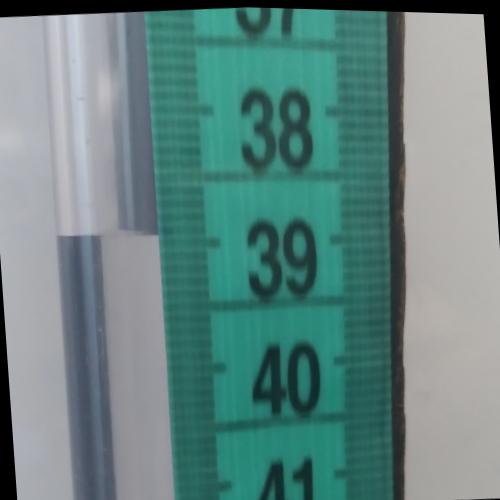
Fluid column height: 39.0 cm